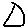
Label: triangle